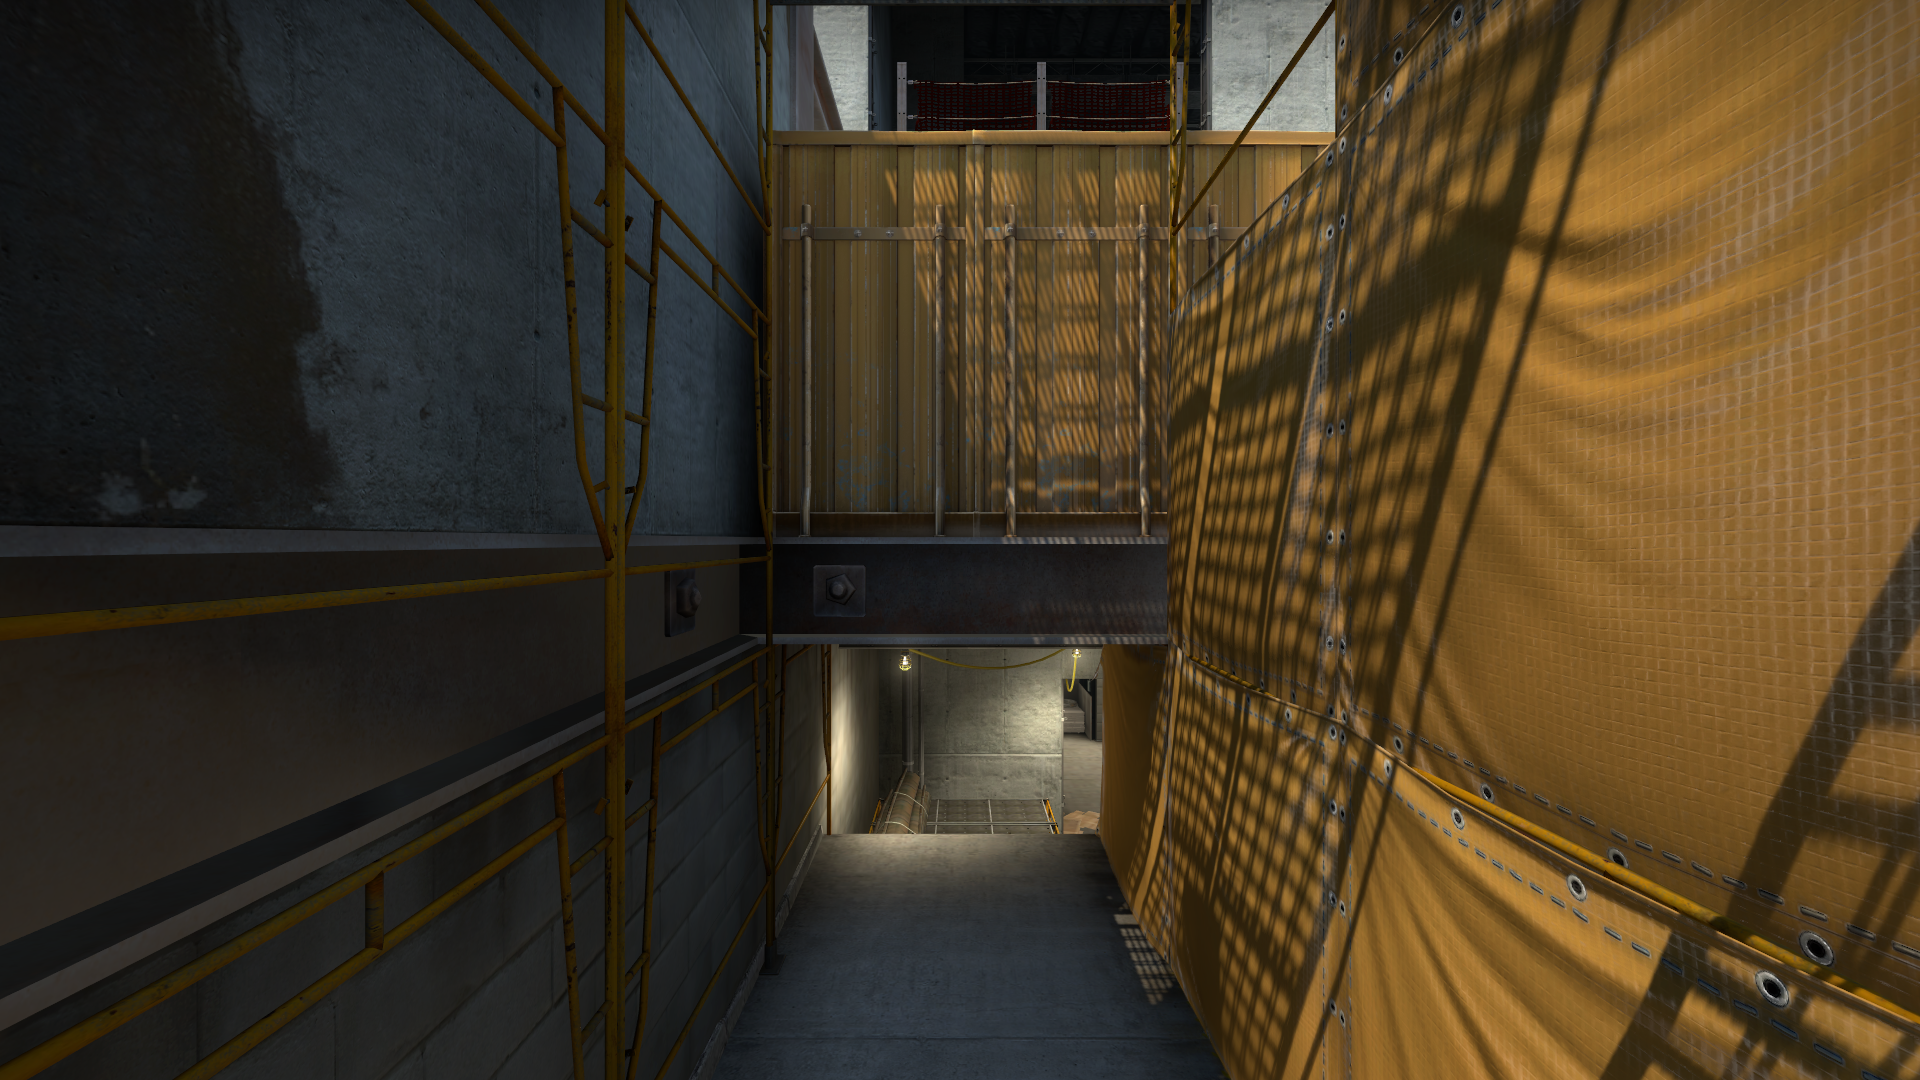
Map: de_vertigo